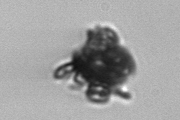
Label: Delphineis